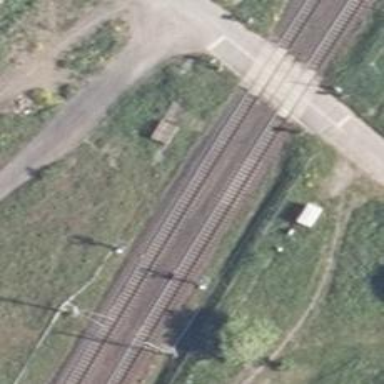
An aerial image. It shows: Railway signal.